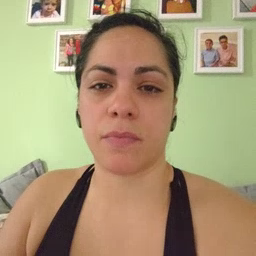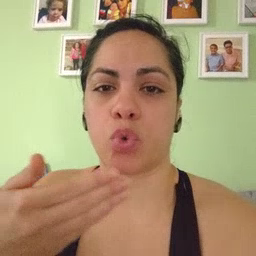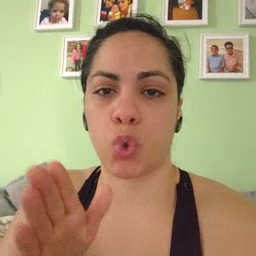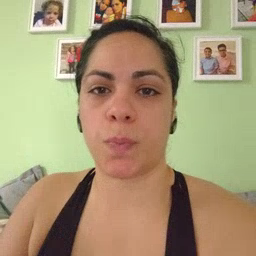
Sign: room